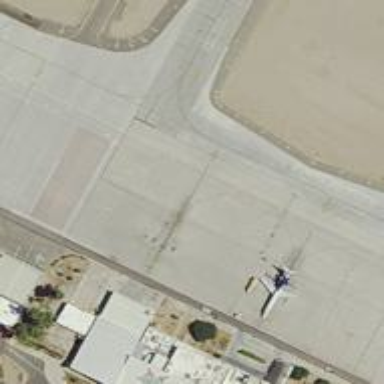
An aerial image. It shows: View of taxiway at the airport.